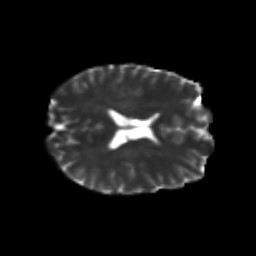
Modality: T2w
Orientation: axial
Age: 25
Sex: male
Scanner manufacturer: siemens
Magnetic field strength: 3 T
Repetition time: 3.5 s
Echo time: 0.125 s